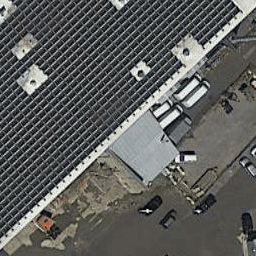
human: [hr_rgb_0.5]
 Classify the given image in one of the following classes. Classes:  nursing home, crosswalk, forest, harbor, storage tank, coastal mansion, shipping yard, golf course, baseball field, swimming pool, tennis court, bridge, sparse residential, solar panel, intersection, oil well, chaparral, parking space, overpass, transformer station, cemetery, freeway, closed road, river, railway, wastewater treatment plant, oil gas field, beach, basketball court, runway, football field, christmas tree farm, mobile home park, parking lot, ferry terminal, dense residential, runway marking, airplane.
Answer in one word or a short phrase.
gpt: solar panel